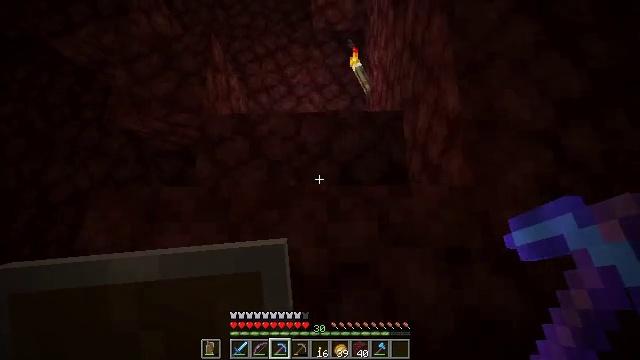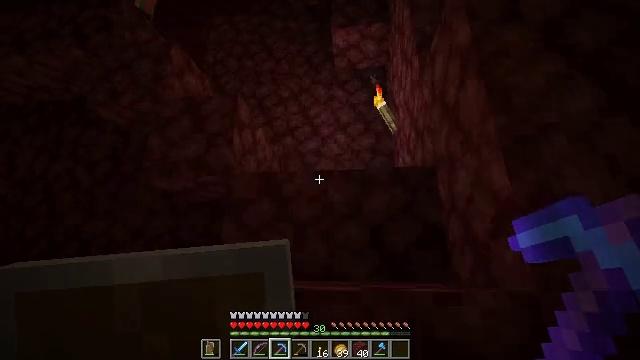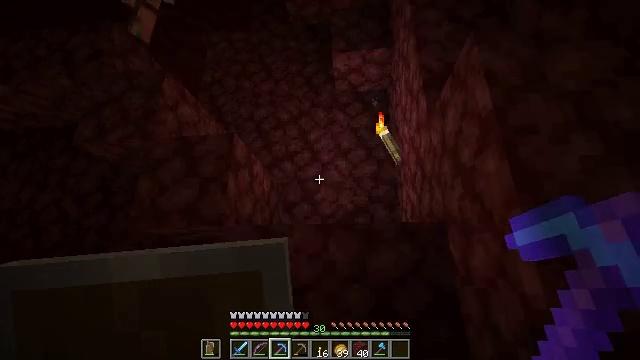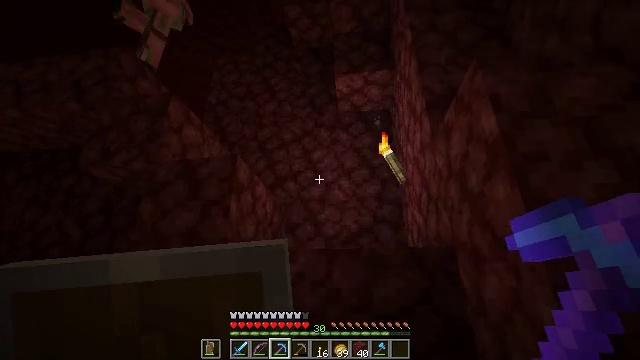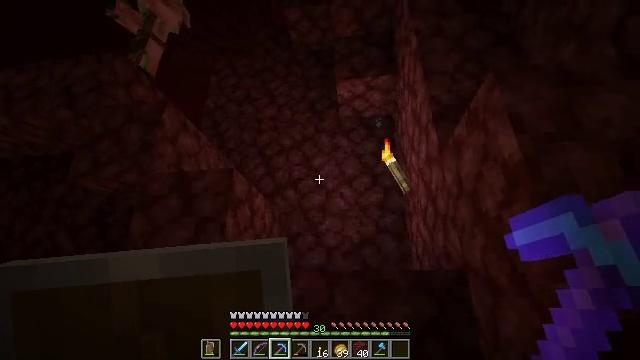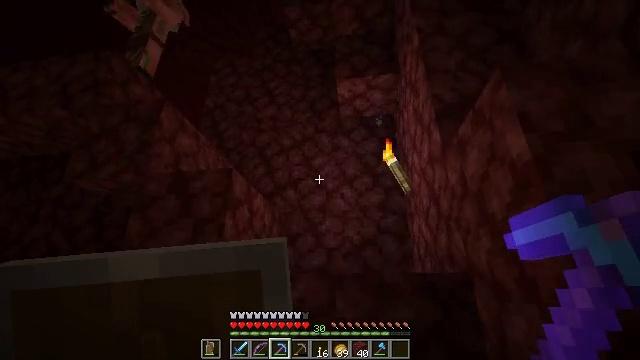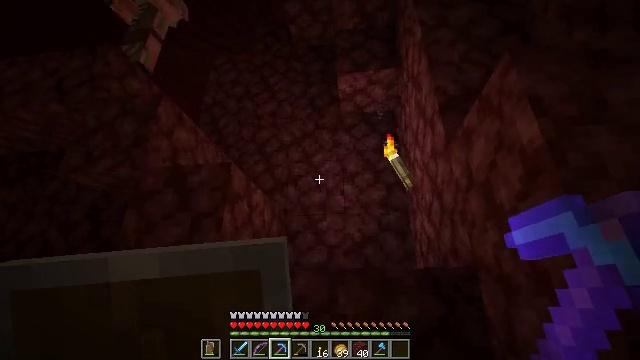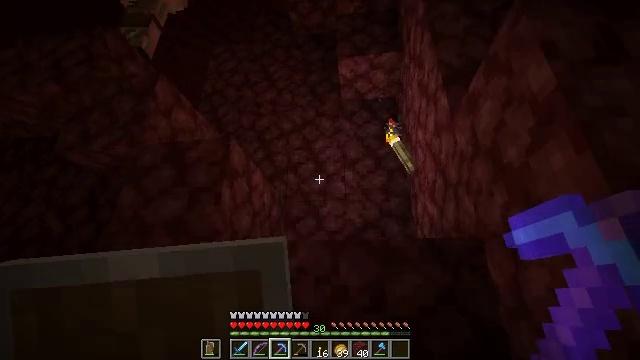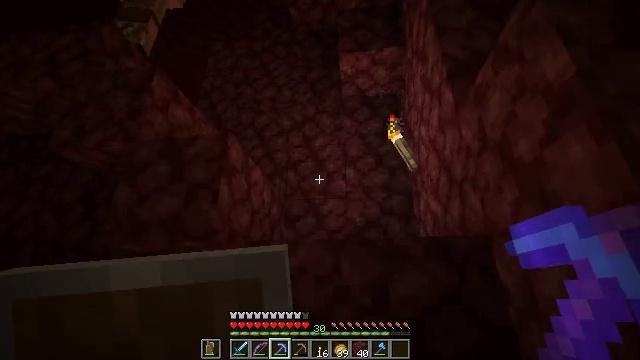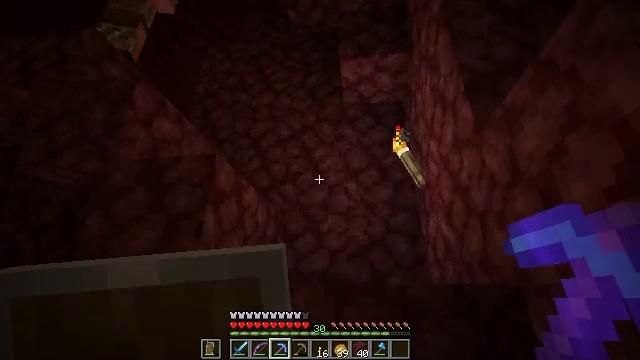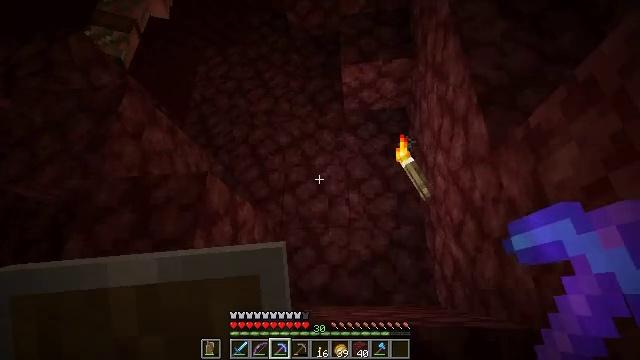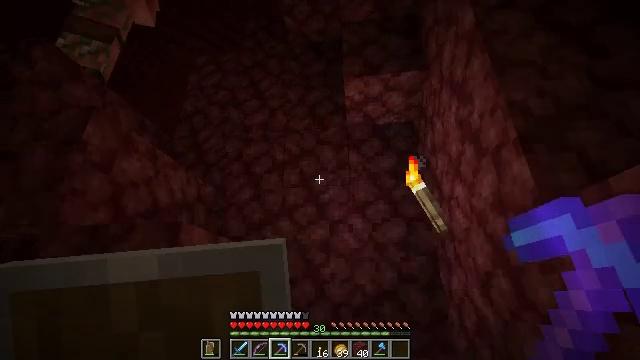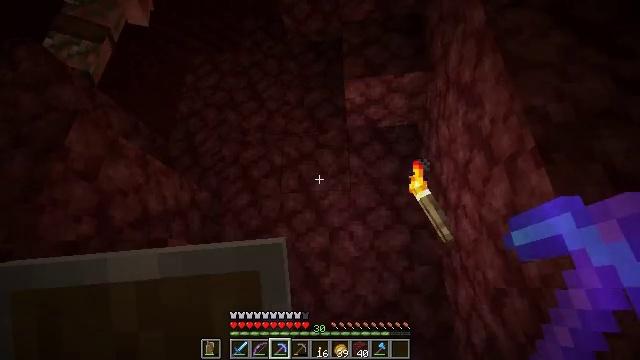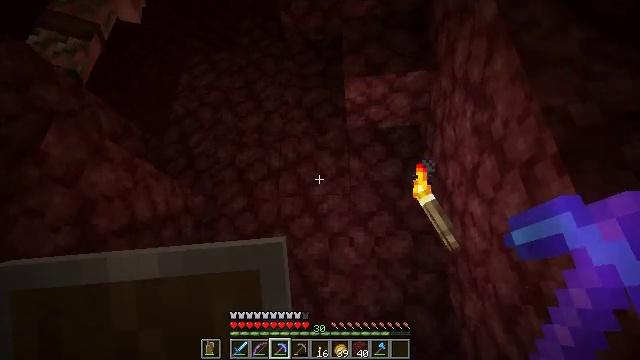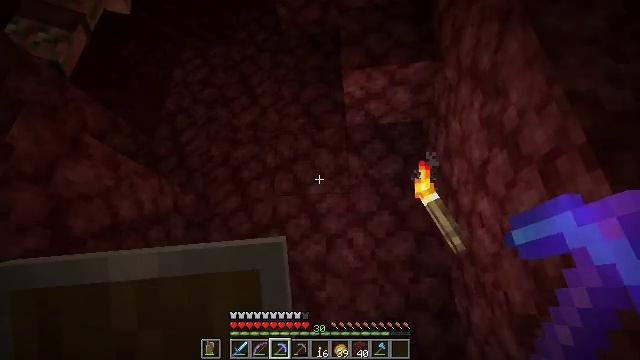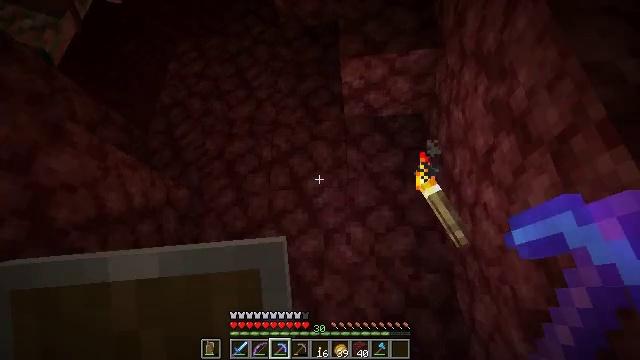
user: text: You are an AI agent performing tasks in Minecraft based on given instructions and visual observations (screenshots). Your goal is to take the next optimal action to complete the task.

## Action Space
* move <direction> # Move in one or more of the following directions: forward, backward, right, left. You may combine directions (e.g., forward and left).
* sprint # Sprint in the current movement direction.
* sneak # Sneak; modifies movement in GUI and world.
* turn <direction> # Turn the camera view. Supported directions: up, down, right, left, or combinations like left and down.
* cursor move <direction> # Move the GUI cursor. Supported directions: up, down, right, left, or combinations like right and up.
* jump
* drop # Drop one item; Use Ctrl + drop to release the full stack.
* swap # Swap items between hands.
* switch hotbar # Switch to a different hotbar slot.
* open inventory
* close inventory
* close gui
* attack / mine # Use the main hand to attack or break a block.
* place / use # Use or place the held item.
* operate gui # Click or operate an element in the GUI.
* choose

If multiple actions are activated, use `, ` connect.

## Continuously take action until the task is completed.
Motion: motion action
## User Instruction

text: Attack the nether wart block to break it.
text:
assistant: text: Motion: move forward, turn left and up, jump
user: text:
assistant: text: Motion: move forward, jump
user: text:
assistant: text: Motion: move forward, turn up
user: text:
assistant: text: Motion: move forward
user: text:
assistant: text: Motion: move forward
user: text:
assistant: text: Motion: move forward
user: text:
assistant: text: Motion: move forward
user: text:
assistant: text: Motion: move forward
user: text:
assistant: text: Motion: move forward, jump
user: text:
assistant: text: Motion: move forward, jump
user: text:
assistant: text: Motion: move forward, jump
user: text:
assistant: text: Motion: move forward and move right, jump
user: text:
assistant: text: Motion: move forward and move right, jump
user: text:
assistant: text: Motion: move forward and move right
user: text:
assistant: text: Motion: move forward
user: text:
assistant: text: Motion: move forward, jump
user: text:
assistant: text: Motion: move forward, jump
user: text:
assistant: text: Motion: move forward, jump
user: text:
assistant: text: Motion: move forward, jump
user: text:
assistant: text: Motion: move forward
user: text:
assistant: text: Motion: move forward
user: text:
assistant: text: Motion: move forward
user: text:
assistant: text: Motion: move forward
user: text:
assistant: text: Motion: move forward
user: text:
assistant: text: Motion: move forward
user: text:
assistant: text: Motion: move forward, turn left and down
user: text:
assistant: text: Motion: move forward, turn left and down
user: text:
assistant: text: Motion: move forward, turn left and down
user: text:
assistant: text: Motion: move forward, turn right and up
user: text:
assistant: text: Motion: move forward, turn left and up